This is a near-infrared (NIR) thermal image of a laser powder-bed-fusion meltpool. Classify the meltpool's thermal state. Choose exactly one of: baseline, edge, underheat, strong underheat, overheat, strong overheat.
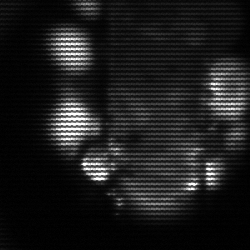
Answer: strong underheat